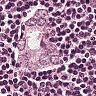
Metastatic tissue present: yes